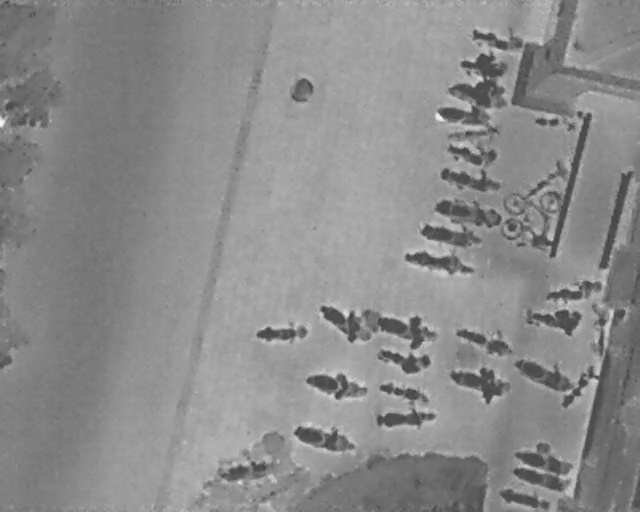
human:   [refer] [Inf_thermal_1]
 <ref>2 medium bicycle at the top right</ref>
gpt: <box>[[75, 3, 77, 11, 15], [72, 21, 75, 31, 171]]</box>

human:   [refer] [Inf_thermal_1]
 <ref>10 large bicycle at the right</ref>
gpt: <box>[[72, 25, 75, 34, 9], [71, 28, 75, 41, 10], [80, 33, 85, 45, 2], [80, 39, 85, 50, 2], [70, 34, 75, 48, 8], [68, 39, 72, 51, 8], [87, 51, 90, 62, 173], [84, 57, 89, 67, 9], [90, 63, 97, 66, 2], [73, 60, 77, 72, 15]]</box>

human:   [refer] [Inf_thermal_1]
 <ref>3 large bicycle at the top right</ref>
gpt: <box>[[73, 7, 77, 17, 11], [72, 11, 76, 24, 11], [71, 15, 75, 29, 11]]</box>

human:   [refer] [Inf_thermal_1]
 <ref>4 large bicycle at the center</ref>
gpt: <box>[[66, 44, 70, 58, 8], [60, 57, 66, 70, 11], [51, 56, 56, 69, 32], [42, 59, 45, 70, 176]]</box>

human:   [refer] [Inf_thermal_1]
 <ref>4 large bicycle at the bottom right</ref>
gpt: <box>[[83, 66, 86, 79, 25], [72, 68, 77, 81, 11], [83, 83, 86, 96, 14], [83, 87, 86, 100, 14]]</box>

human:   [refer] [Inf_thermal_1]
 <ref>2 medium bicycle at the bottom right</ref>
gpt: <box>[[86, 75, 92, 78, 37], [80, 92, 82, 101, 15]]</box>

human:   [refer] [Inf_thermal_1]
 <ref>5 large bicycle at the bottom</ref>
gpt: <box>[[50, 68, 54, 81, 11], [61, 71, 65, 81, 11], [61, 75, 65, 88, 174], [48, 78, 52, 91, 15], [36, 85, 40, 98, 165]]</box>